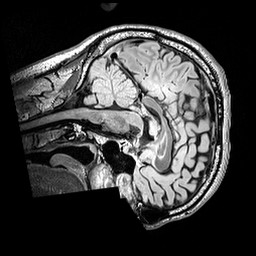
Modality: FLAIR
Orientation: sagittal
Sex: male
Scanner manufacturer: siemens
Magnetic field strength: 3 T
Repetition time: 5 s
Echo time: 0.395 s